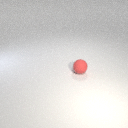
small red rubber sphere